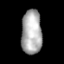
Tissue: lung
Cell type: Myeloid cells
Senescence score: 0.2333
Nuclear area (px): 892
Mean DAPI intensity: 171.61